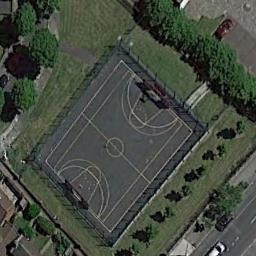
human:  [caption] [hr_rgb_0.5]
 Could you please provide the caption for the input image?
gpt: There is a basketball court in the middle of grass next to some trees .

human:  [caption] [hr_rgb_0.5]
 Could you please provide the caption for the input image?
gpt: There is a basketball court beside the green land .

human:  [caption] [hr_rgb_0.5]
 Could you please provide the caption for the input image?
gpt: There is a basketball court built on the lawn,With some trees nearby .

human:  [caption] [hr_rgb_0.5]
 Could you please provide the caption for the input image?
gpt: A basketball court on the lawn with some trees .

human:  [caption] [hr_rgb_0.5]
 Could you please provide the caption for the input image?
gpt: The basketball court is beside the grass .